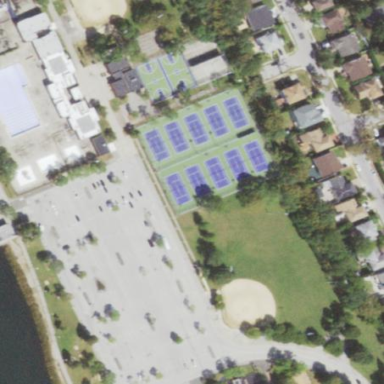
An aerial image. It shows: Tennis court on pitch designated for leisure land.